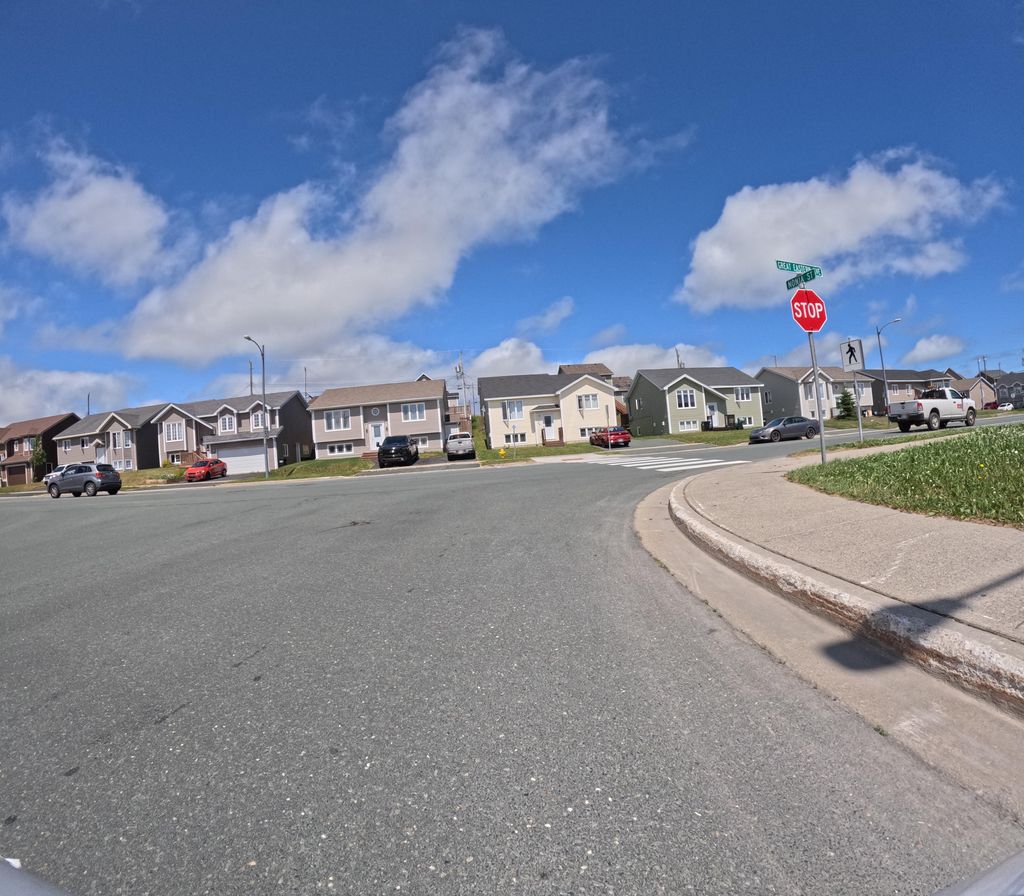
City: st_johns